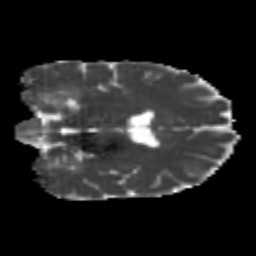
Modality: MD
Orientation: coronal
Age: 25
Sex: male
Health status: healthy
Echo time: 0.074 s